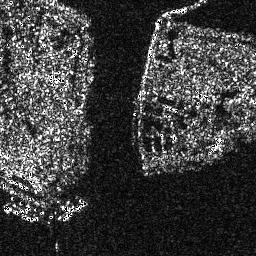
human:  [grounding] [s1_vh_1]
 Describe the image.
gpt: In the satellite image, there is  <ref>1 medium ship </ref> <box>[[22, 76, 33, 86, 0]]</box> located at bottom left.